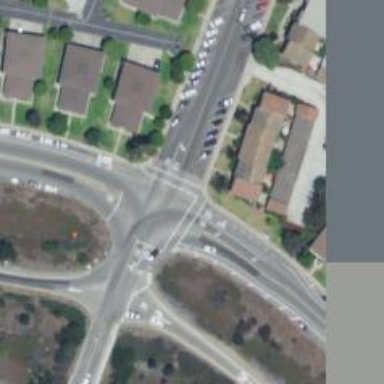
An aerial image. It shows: Marked crossing on the road.